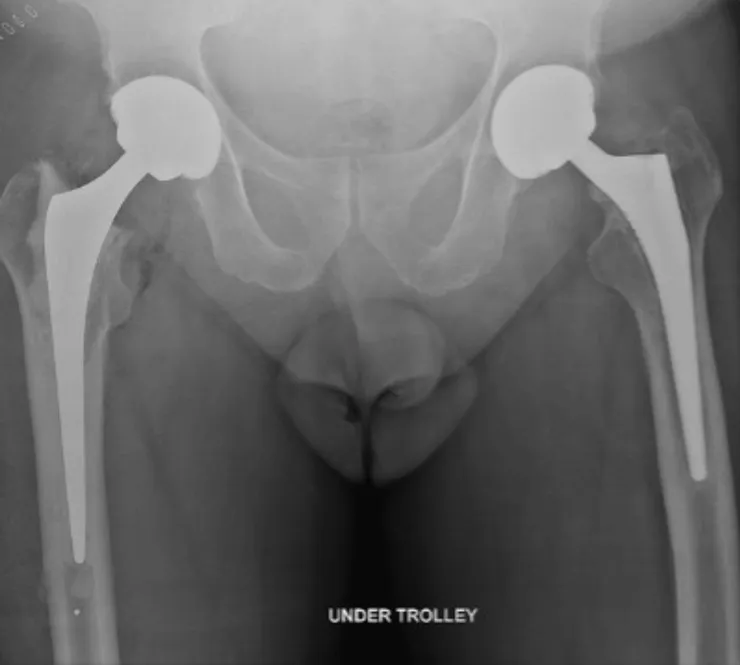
Postoperative X-ray.
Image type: radiology (x_ray)